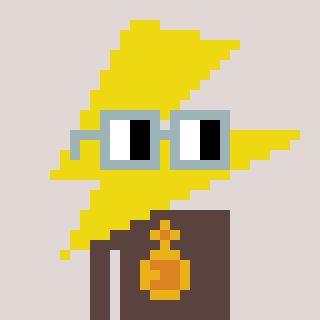
a pixel art character with square dark gray glasses, a lightning bolt-shaped head and a darkbrown-colored body on a warm background